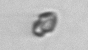
Label: Heterocapsa_rotundata